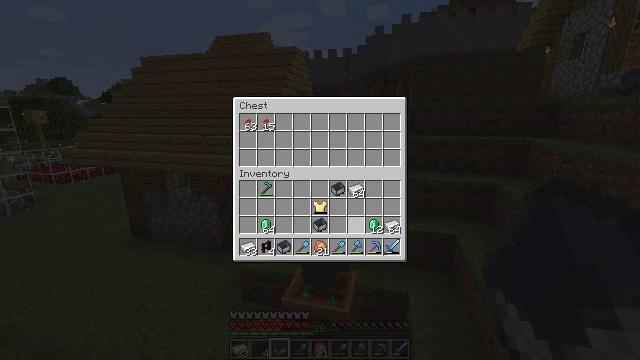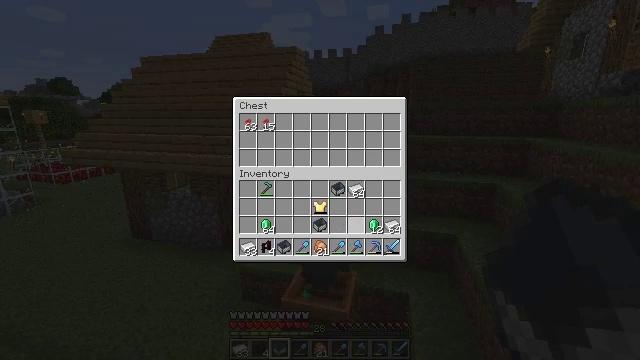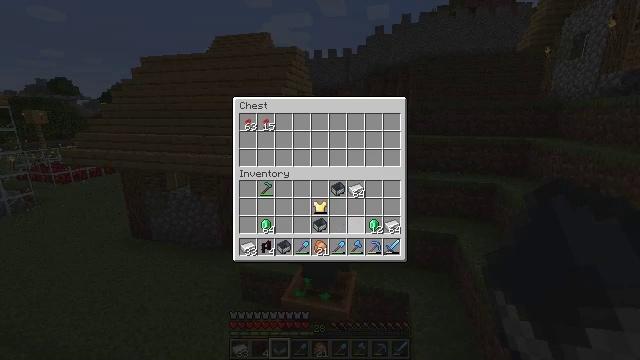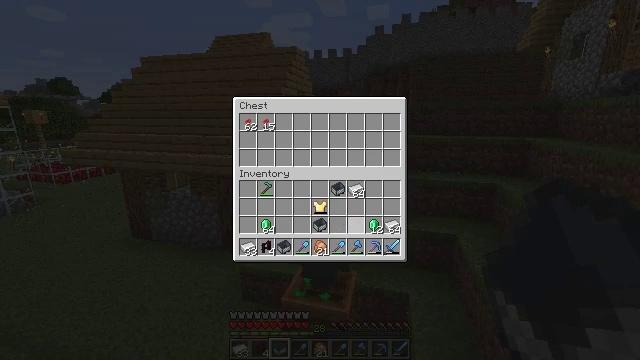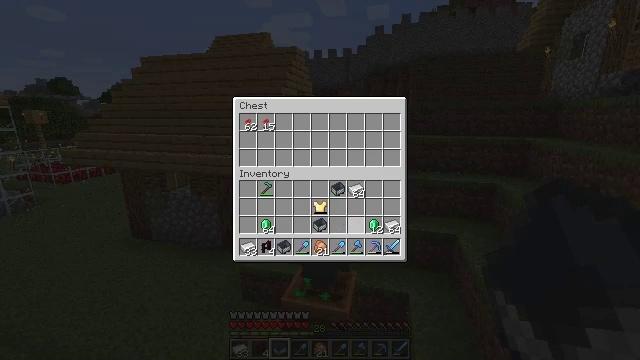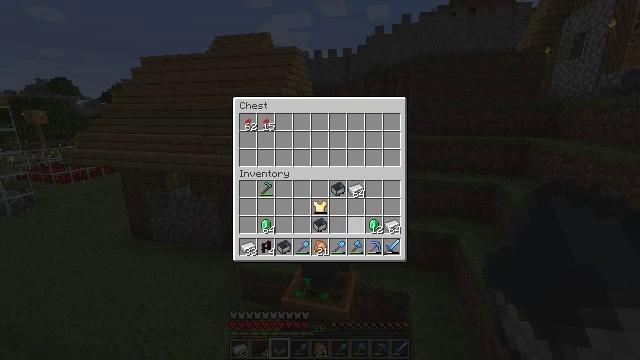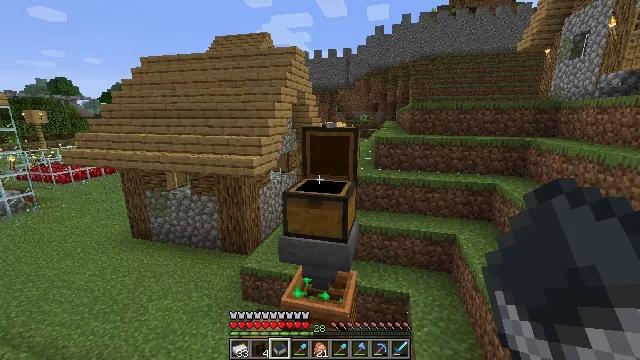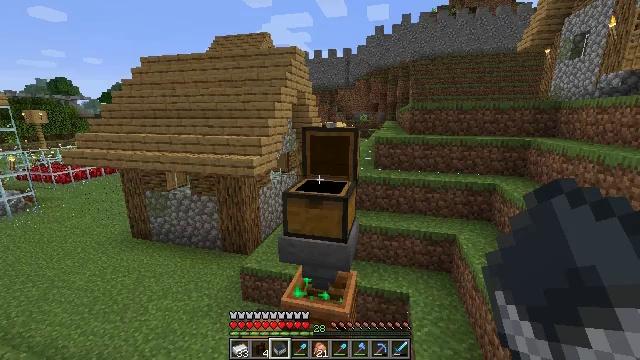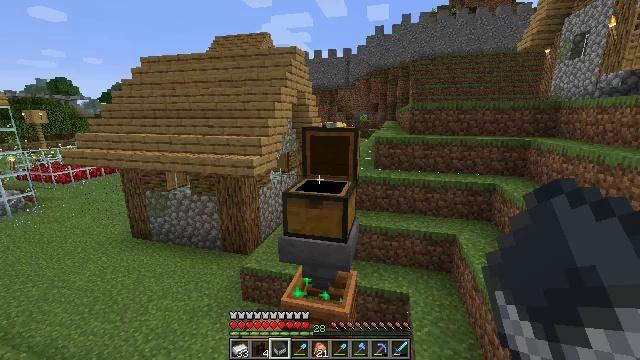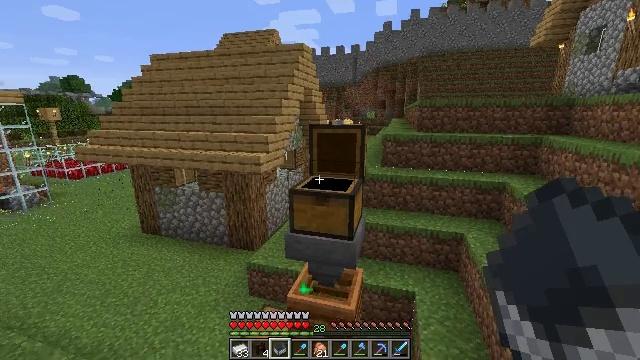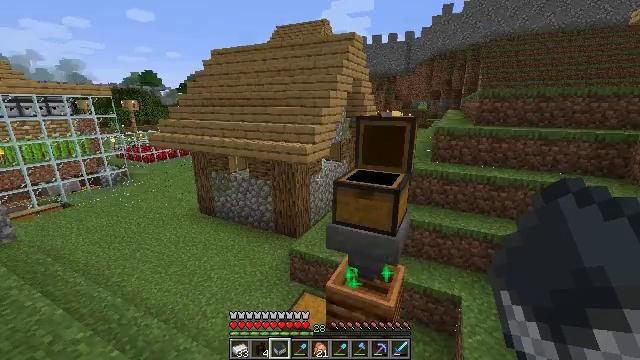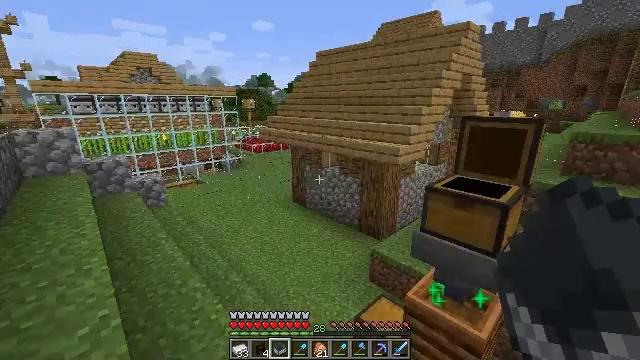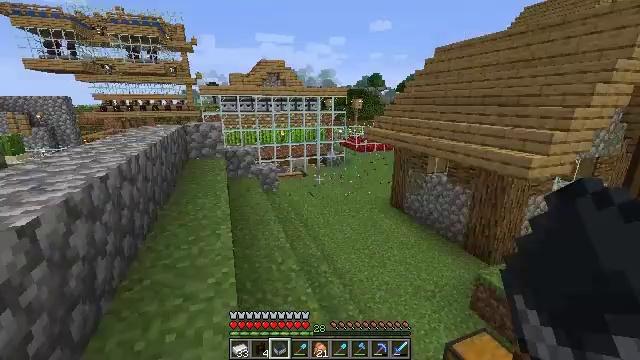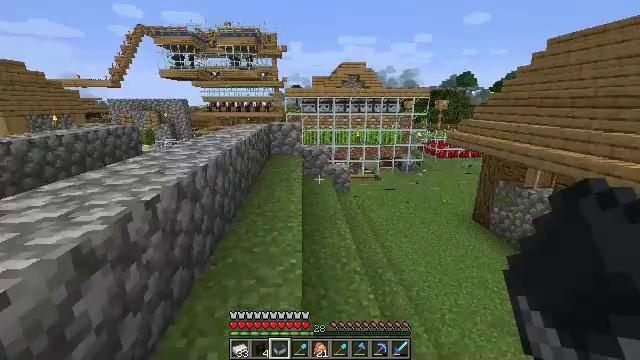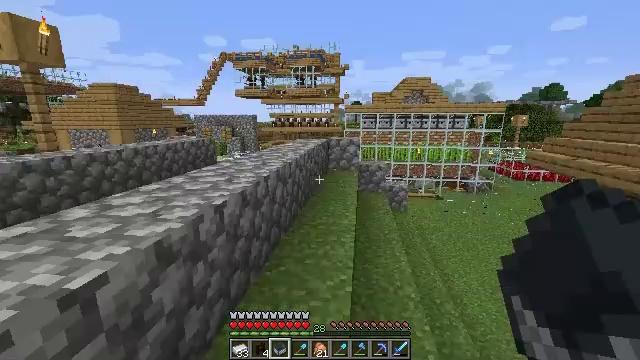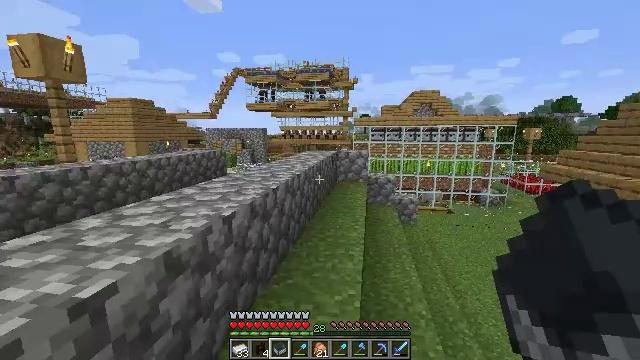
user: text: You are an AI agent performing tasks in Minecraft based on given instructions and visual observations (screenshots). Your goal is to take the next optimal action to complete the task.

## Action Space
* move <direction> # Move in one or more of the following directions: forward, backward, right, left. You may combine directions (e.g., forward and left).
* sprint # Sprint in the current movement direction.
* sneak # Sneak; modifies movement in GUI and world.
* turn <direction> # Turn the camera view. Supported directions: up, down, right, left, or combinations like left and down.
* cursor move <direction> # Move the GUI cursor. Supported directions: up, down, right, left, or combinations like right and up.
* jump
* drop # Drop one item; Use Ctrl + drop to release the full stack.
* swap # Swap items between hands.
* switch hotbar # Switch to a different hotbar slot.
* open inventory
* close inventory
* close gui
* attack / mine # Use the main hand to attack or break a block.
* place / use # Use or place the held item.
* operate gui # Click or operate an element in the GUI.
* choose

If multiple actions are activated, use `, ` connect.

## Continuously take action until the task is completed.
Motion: motion action
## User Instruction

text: Drop a nether brick fence.
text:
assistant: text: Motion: no_op
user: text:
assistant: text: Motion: no_op
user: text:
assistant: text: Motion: no_op
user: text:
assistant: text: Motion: no_op
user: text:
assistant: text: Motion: no_op
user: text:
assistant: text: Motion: no_op
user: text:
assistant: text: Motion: no_op
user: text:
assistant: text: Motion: no_op
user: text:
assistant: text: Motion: turn left
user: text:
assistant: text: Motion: turn left and down
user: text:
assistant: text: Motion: turn left
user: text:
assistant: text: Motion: turn left
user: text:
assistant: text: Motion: turn left
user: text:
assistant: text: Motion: turn left and up
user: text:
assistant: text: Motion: turn left and up
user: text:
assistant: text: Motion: move forward, turn up
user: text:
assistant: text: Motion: move forward, turn left
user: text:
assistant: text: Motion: move forward
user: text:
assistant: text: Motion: move forward
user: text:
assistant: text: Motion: move forward
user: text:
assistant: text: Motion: move forward, turn right and up, jump
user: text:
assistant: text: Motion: move forward, turn up, jump
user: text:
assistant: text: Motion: move forward, turn left, jump
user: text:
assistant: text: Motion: move forward, turn left, jump
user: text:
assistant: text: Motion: move forward, turn left, jump
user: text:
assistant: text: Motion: move forward, jump
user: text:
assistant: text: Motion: move forward, jump
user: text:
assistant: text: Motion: move forward, jump
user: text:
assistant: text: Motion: move forward, sprint, jump
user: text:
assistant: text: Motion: move forward, sprint, jump